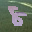
Label: 8